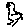
Label: bird